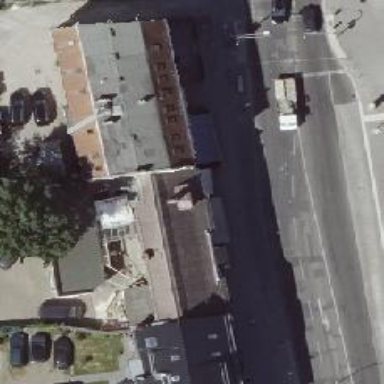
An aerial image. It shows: Café.